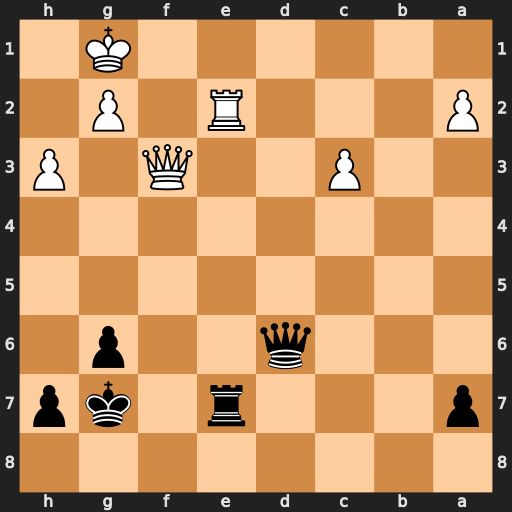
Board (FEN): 8/p3r1kp/3q2p1/8/8/2P2Q1P/P3R1P1/6K1
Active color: b
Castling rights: -
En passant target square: -
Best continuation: Qd1+ Kf2 Rf7 Qxf7+ Kxf7